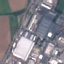
Land use / land cover class: Industrial